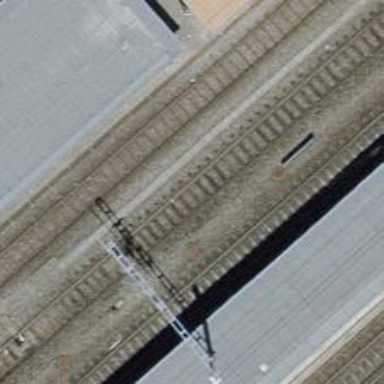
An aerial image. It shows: Railway station.